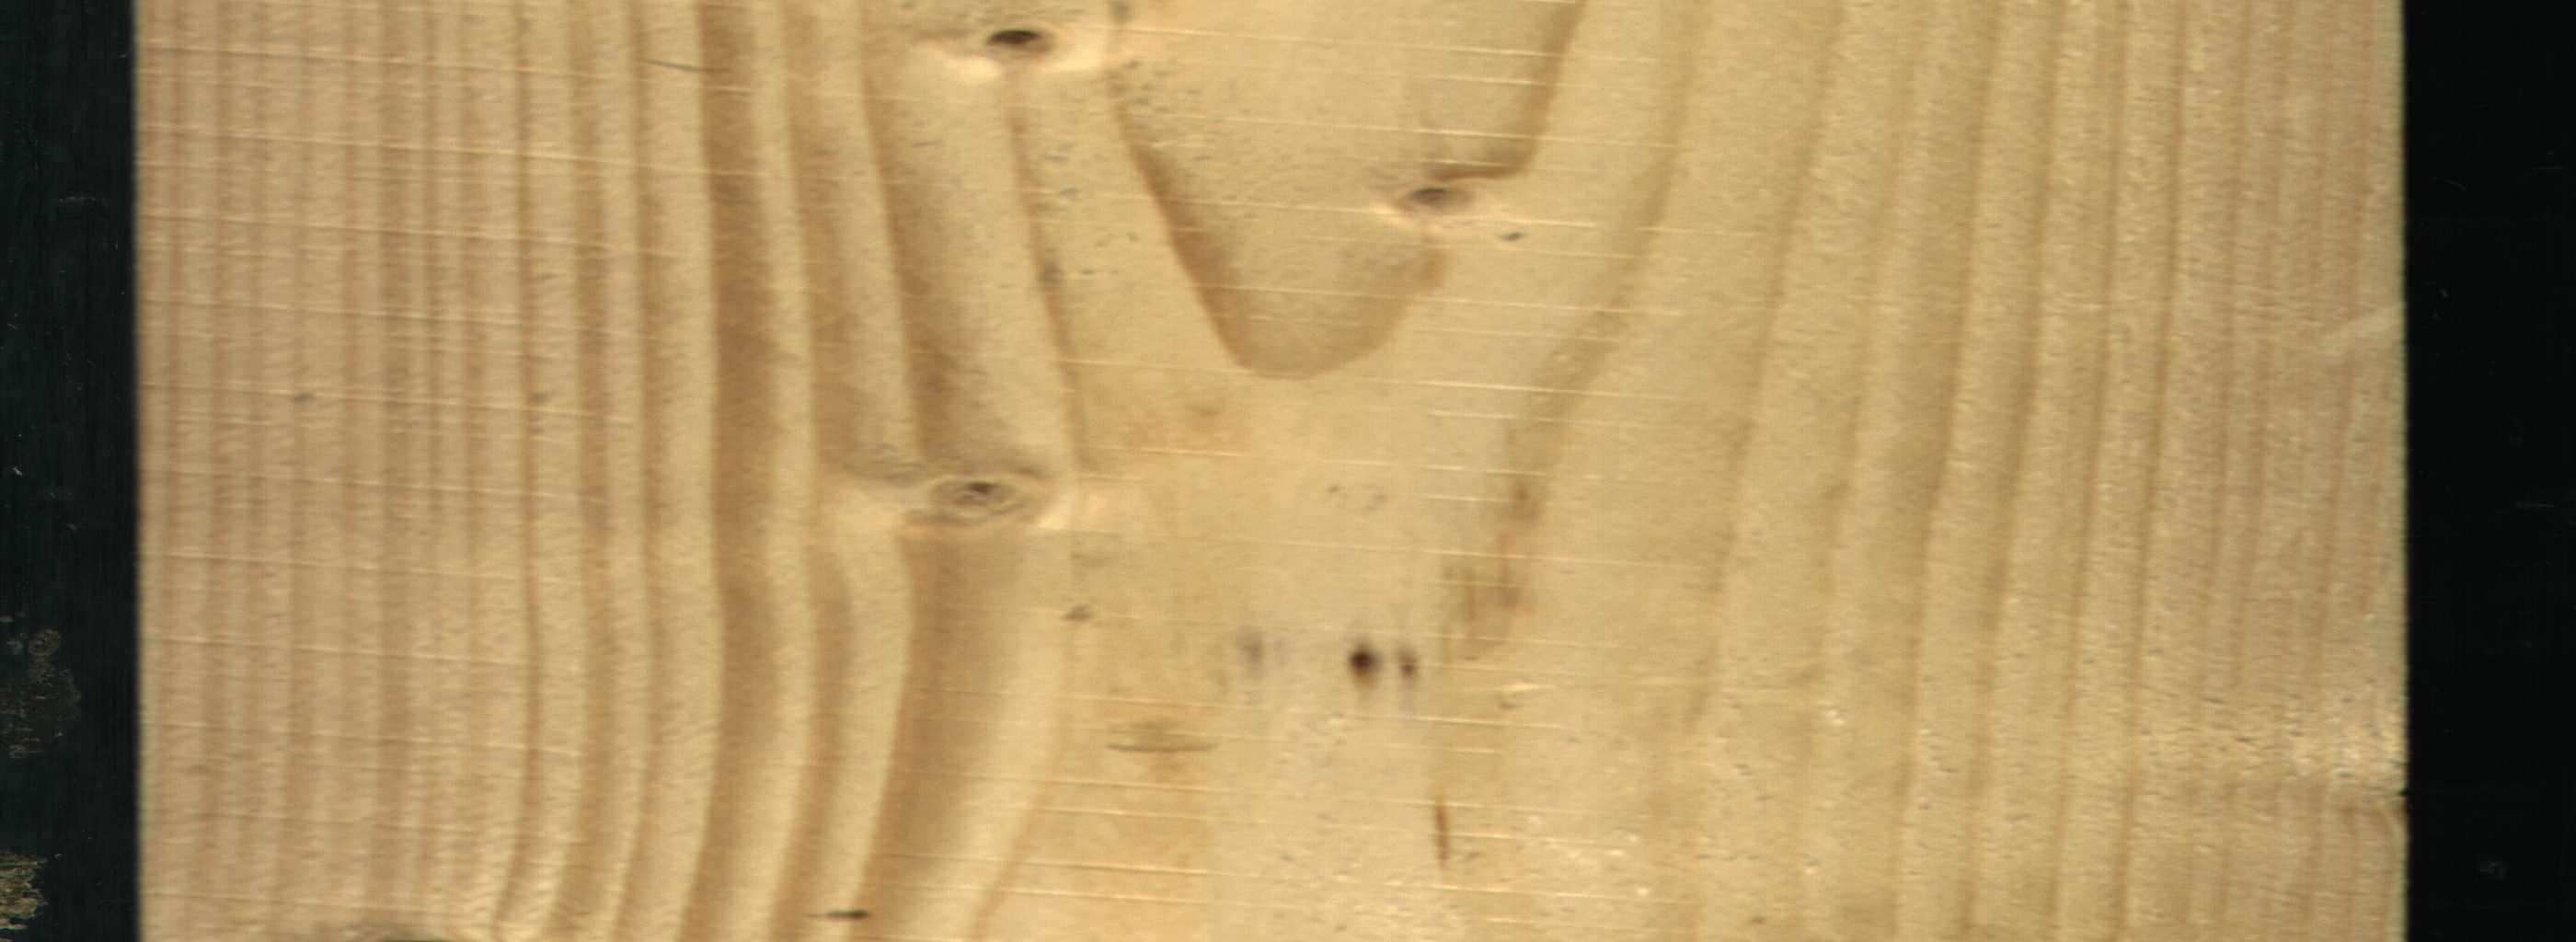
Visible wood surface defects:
Live_Knot
Live_Knot
Live_Knot